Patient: sex M, age 61
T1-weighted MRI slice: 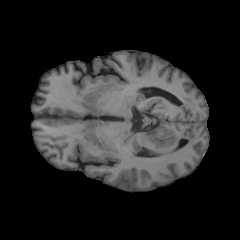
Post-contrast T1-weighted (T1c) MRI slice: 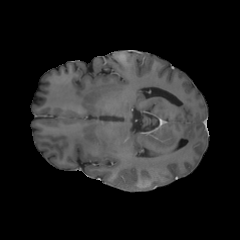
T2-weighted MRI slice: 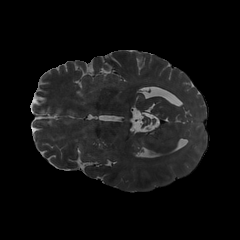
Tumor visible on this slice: yes
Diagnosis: Glioblastoma, IDH-wildtype
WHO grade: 4